Aerial crown-view tile of a tropical tree (Barro Colorado Island, Panama), acquired 20241112:
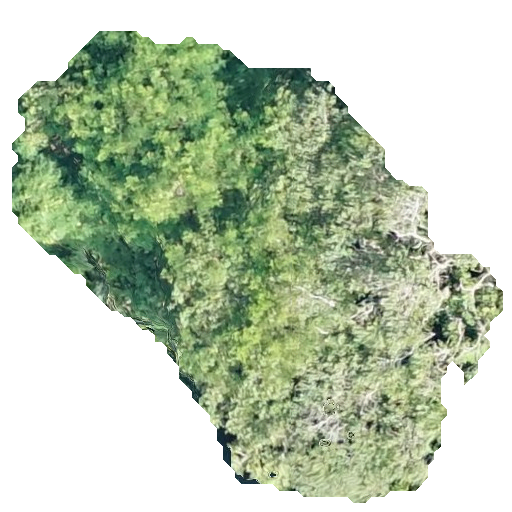
Species: Jacaranda copaia
GBIF accepted scientific name: Jacaranda copaia
Crown area: 218.183 m²